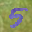
Label: 5